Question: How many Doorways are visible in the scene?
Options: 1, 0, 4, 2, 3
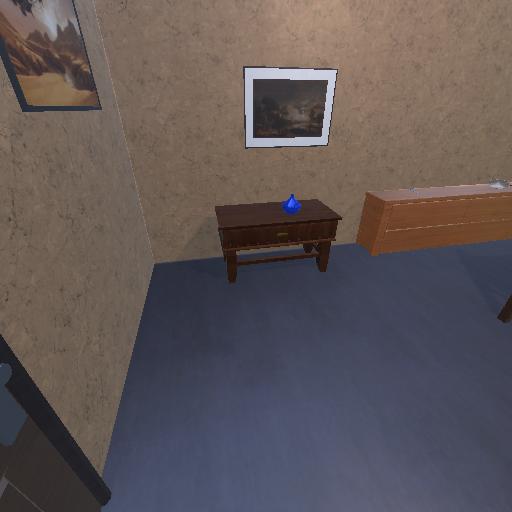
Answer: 1